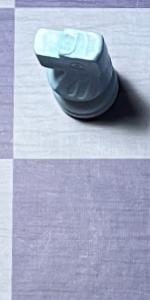
Label: Empty